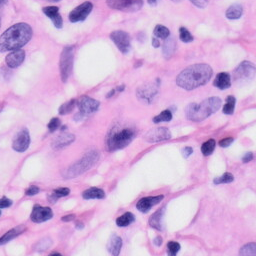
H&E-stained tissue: Skin